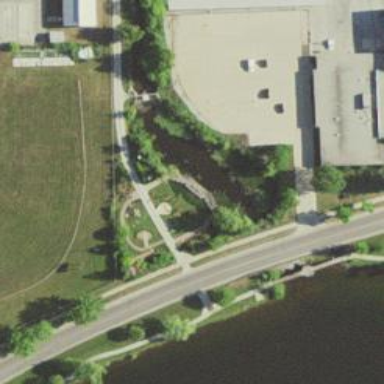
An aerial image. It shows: Footway bridge.